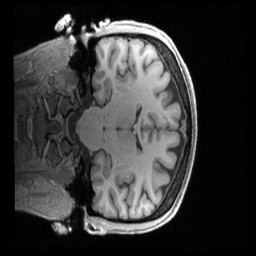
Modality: T1w
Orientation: coronal
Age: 42
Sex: female
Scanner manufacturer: siemens
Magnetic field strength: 3 T
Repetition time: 2.4 s
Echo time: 0.00222 s